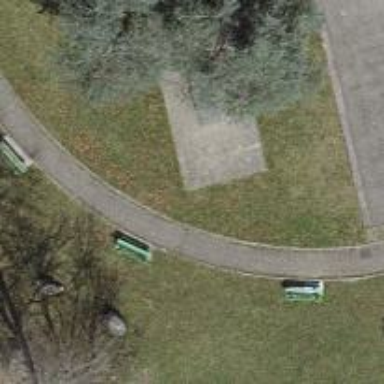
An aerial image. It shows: Bench.